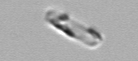
Label: Dactyliosolen_fragilissimus